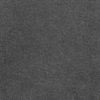
Label: dusty